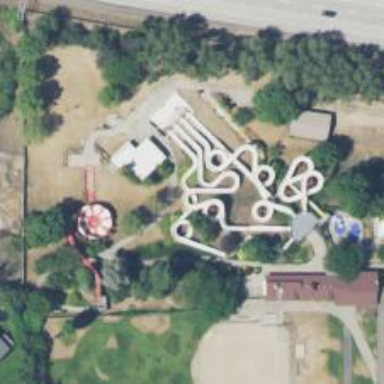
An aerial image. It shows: Bridge leading to water slide attraction.